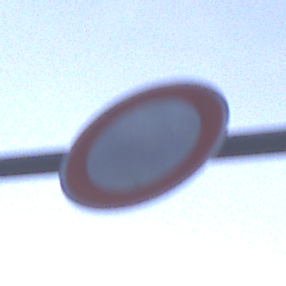
Verkehrszeichen: VerbotFahrzeugeAllerArt
Umgebung: Outdoor, Suburban
Tageszeit: SunriseSunset
Wetter: PartlyCloudy
Licht: Natural
Jahreszeit: NotSpecified
Kontrast: LowContrast